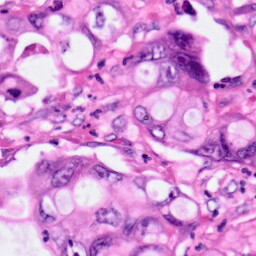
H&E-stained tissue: Pancreatic